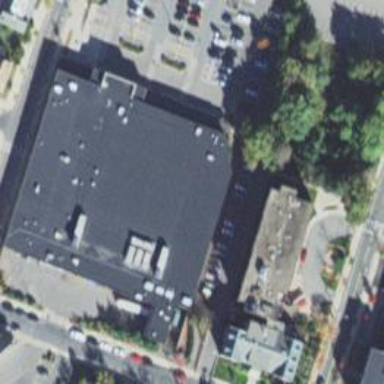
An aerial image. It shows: Building that houses supermarket.